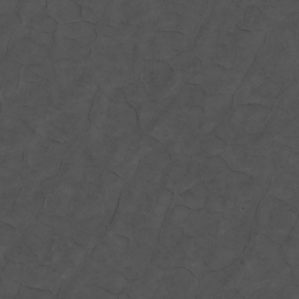
Label: non_frost